高三 · 解析几何
如图所示, 在 $\triangle A B C$ 中, 已知 $|A B|=4 \sqrt{2}$, 且三内角 $A, B, C$ 满足 $2 \sin A+\sin C=2 \sin B$, 建立适当的坐标系, 求顶点 $C$ 的轨迹方程.

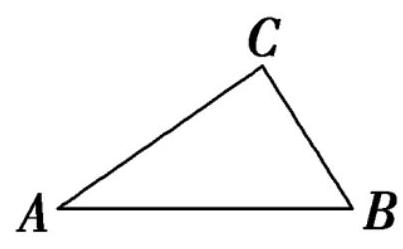
答案: 以 $\mathrm{AB}$ 中点为原点, $\mathrm{AB}$ 所在直线为 $\mathrm{x}$ 轴, 建立坐标系$\because|\mathrm{AB}|=4 \sqrt{ } 2 \quad 	herefore \mathrm{A}(-2 \sqrt{ } 2,0), \mathrm{B}(2 \sqrt{ } 2,0)$设 $\mathrm{C}(\mathrm{x}, \mathrm{y})$$\because 2 \sin \mathrm{A}+\sin \mathrm{C}=2 \sin \mathrm{B}$根据正弦定理：$2|\mathrm{BC}|+|\mathrm{AB}|=2|\mathrm{AC}|$$	herefore|\mathrm{AC}|-|\mathrm{BC}|=|\mathrm{AB}| 2 \sqrt{ }$ 2)